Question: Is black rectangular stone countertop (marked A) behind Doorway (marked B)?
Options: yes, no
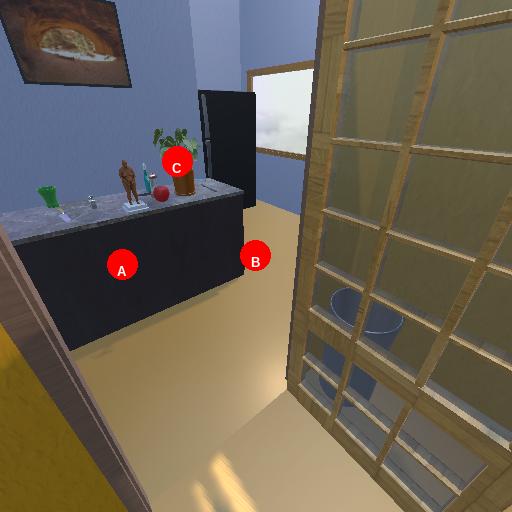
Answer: yes